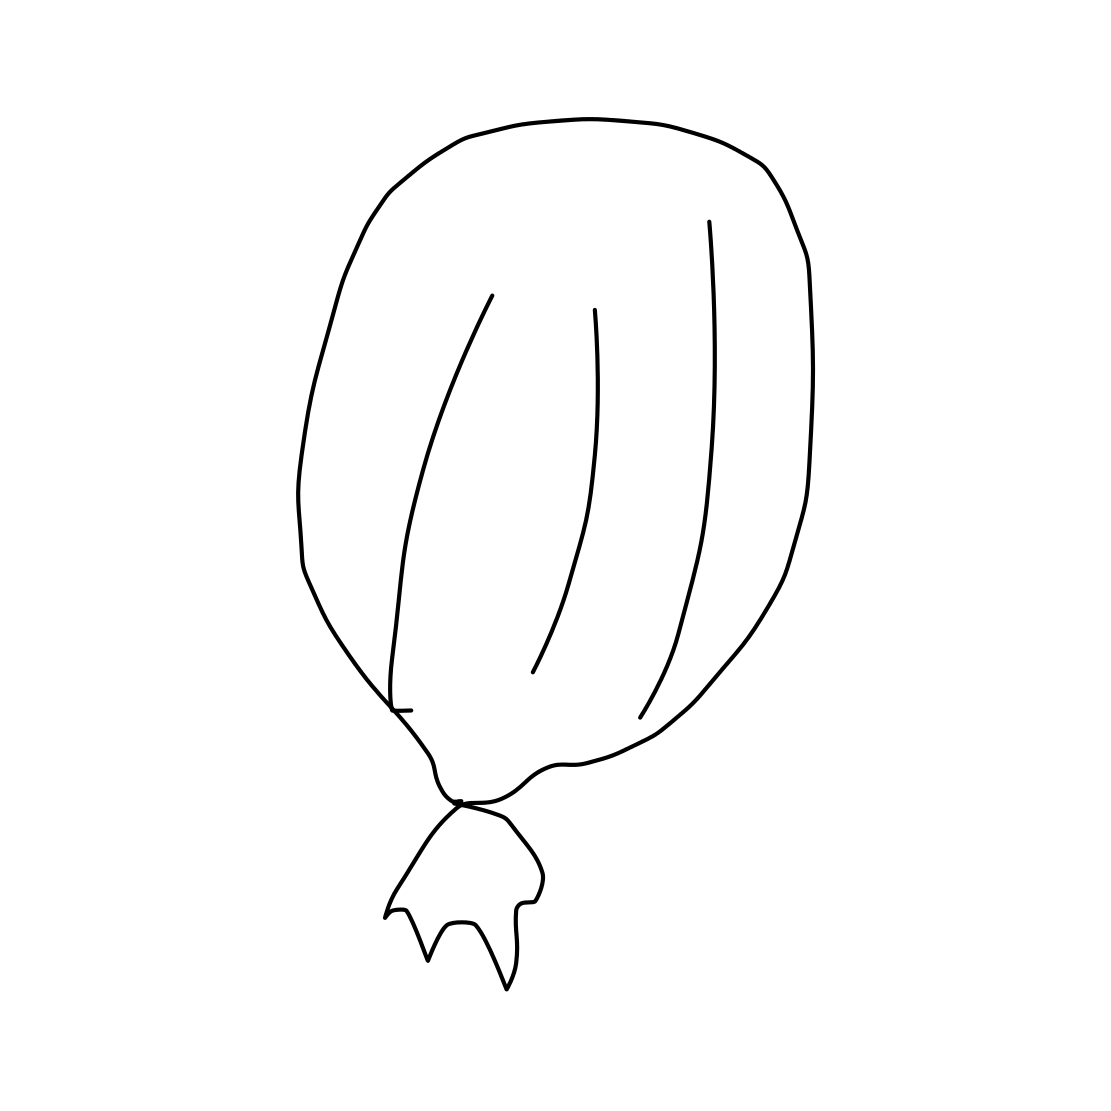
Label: hot air balloon